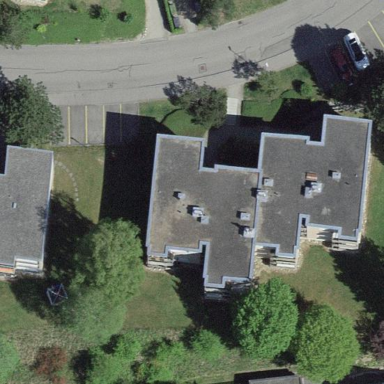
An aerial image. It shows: Residential building.